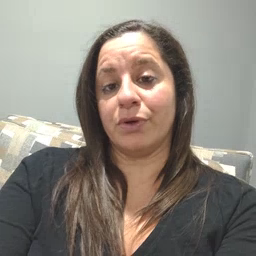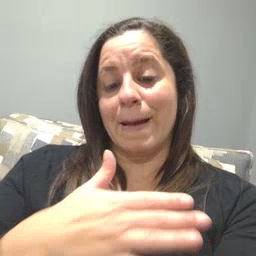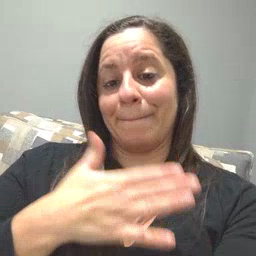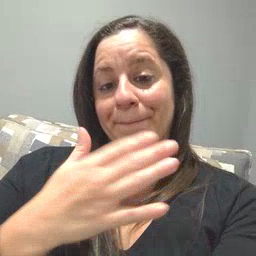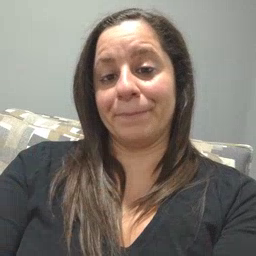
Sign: happy